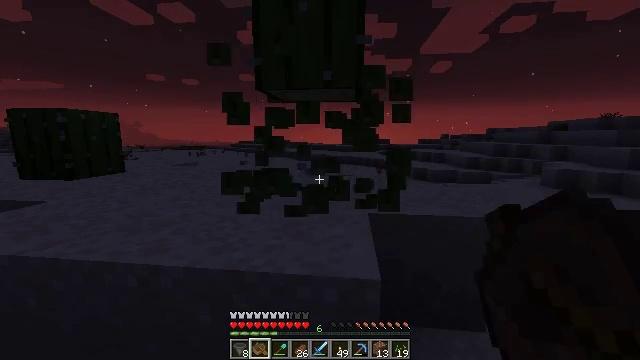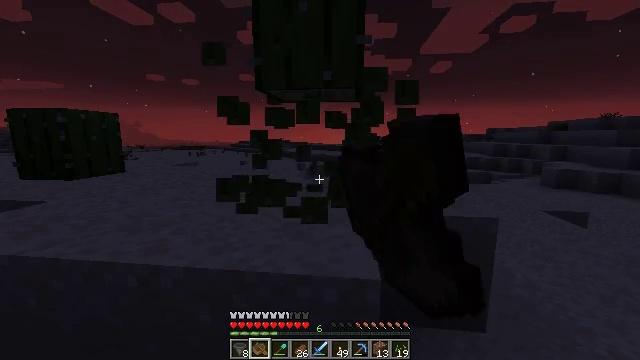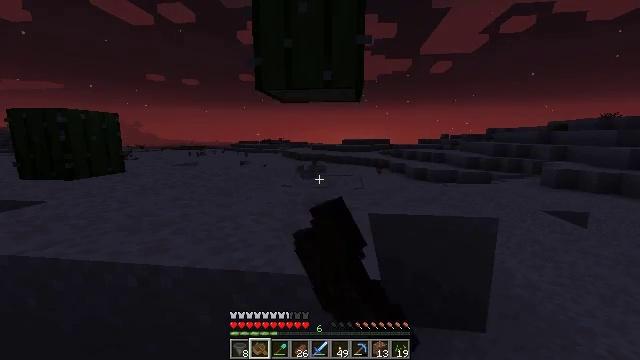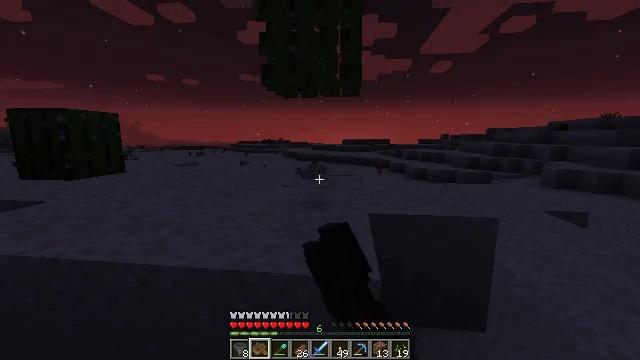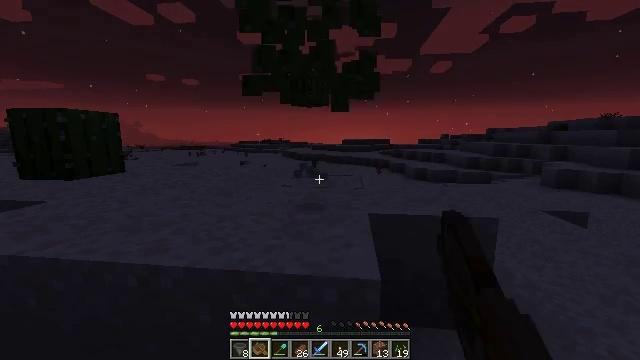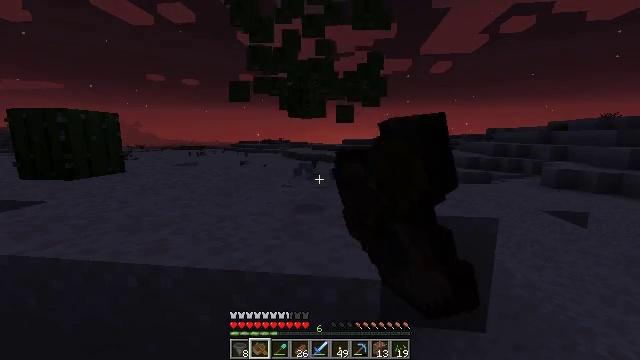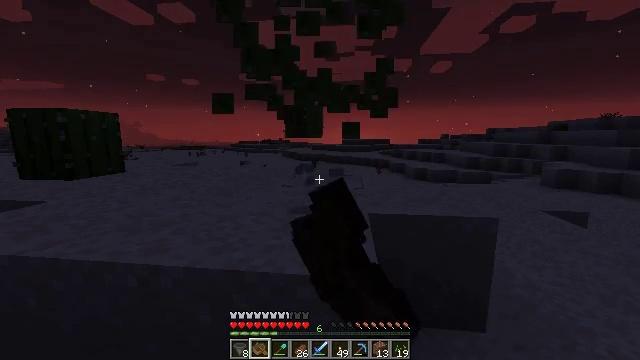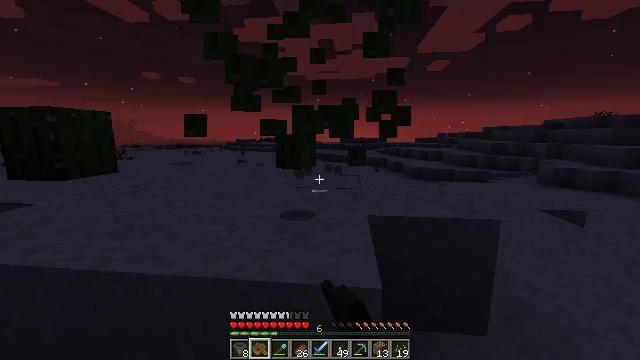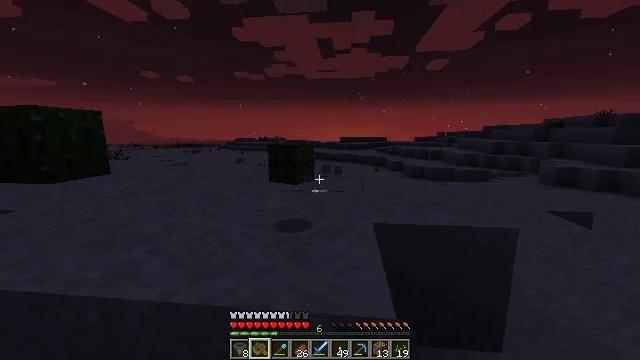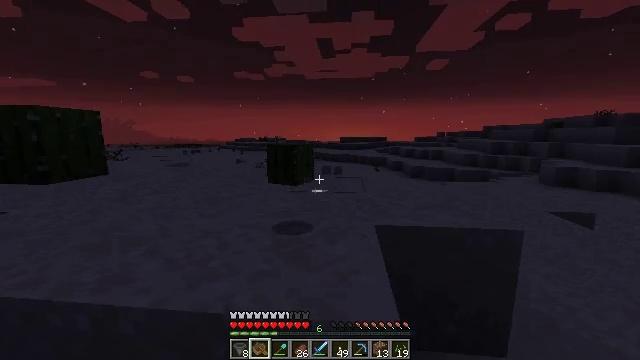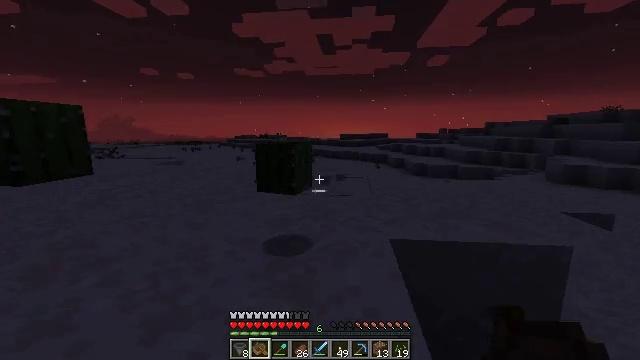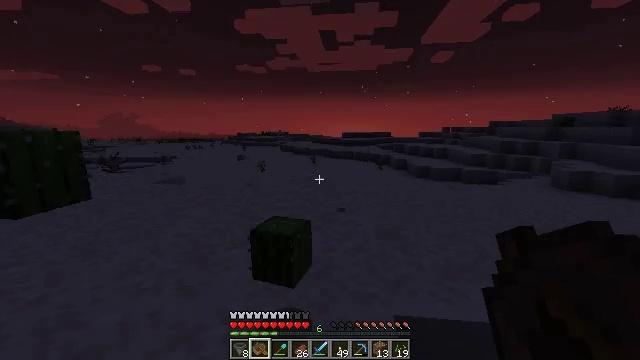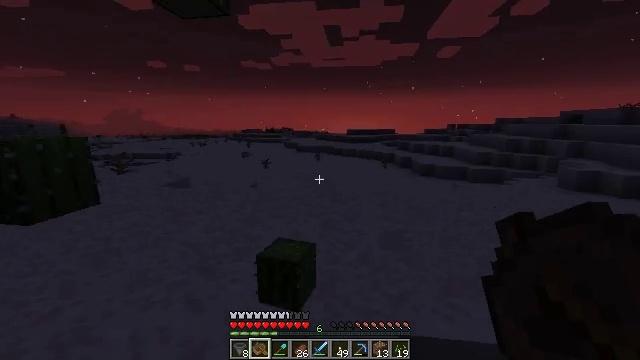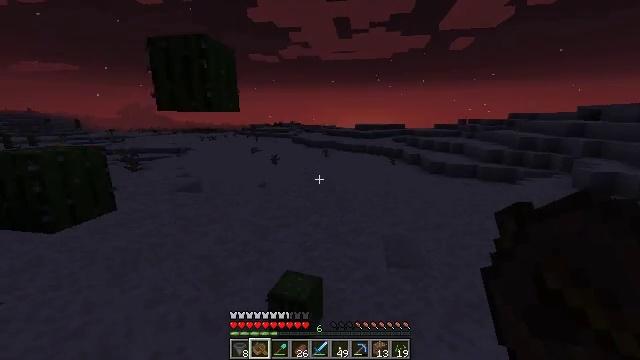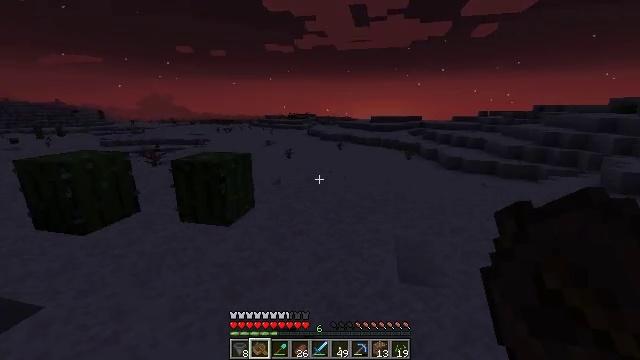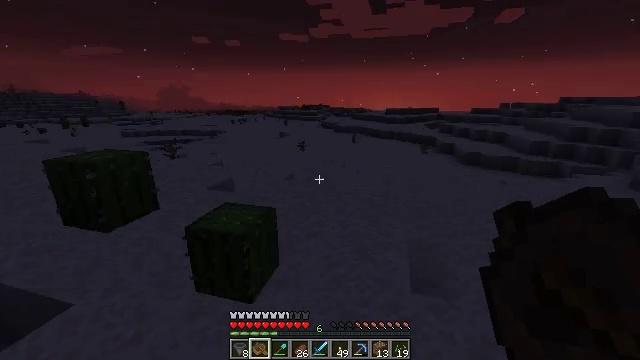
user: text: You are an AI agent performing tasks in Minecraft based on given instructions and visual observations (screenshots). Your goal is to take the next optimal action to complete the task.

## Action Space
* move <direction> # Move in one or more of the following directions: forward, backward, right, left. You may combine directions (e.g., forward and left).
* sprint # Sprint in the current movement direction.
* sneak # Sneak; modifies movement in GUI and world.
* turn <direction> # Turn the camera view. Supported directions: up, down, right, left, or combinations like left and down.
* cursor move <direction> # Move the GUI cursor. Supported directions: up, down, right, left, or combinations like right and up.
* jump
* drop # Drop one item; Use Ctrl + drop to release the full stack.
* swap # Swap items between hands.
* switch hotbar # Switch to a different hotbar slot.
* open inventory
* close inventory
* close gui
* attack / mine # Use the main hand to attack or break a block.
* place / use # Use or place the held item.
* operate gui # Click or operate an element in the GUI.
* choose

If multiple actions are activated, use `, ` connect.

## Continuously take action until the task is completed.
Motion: motion action
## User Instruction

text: Collect the cactus block.
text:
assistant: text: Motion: attack / mine
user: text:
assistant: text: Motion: attack / mine
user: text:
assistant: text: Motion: attack / mine
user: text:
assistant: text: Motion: attack / mine
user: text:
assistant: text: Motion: attack / mine
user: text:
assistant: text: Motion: attack / mine
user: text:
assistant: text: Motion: move forward
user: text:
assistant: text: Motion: move forward
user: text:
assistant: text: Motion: move forward
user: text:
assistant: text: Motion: move forward
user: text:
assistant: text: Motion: move forward, jump
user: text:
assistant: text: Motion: move forward, jump
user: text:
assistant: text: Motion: move forward, turn left and down, jump
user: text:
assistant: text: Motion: move forward, turn left and down, jump
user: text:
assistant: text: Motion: move forward, turn left and down
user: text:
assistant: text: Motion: move forward, turn left
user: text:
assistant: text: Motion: move forward, turn left and down
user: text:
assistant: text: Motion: move forward, turn left and down
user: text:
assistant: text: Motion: move forward, turn left
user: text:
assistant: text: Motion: move forward, turn left
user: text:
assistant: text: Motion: move forward, turn left and up
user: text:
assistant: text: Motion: move forward, turn left
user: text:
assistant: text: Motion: move forward, turn left
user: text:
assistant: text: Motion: move forward, turn left
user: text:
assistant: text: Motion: move forward
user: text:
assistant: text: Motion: attack / mine
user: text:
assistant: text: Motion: turn left, attack / mine
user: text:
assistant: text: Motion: turn left, attack / mine
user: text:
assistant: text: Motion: attack / mine
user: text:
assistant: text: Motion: attack / mine